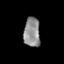
Tissue: prostate
Cell type: Epithelial cells
Senescence score: 0.354
Nuclear area (px): 468
Mean DAPI intensity: 143.002